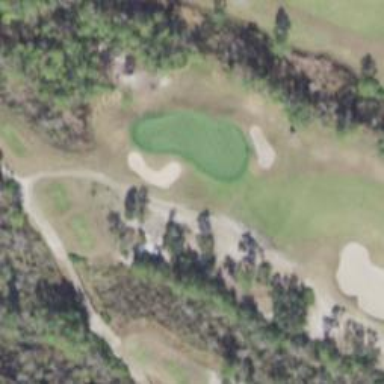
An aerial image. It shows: View of golf hole.